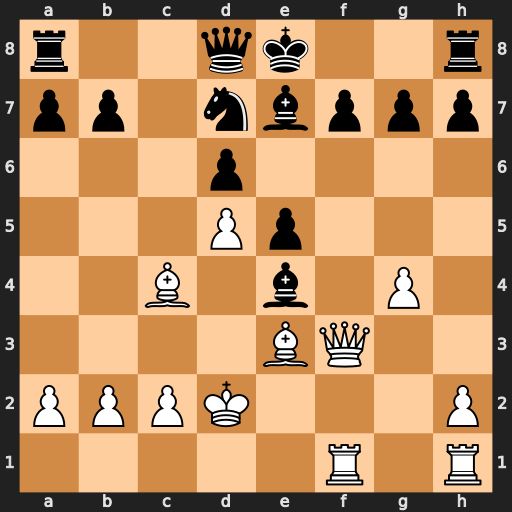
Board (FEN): r2qk2r/pp1nbppp/3p4/3Pp3/2B1b1P1/4BQ2/PPPK3P/5R1R
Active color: w
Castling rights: kq
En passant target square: -
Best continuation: Qxf7#